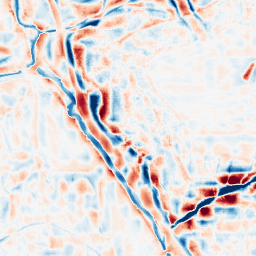
Category: wavelet
Decomposition family: wavelet_reverse_biorthogonal
Decomposition parameters: wavelet: rbio5.5
level: 4
Upsampling method: regularized
Upsampling parameters: scale: 4
lambda_reg: 0.01
Upsampling scale: 4